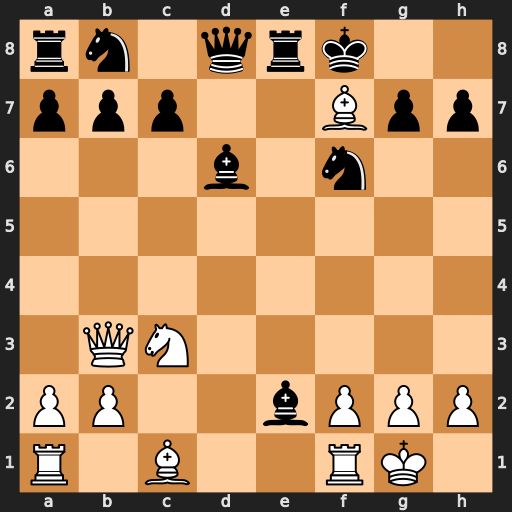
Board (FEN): rn1qrk2/ppp2Bpp/3b1n2/8/8/1QN5/PP2bPPP/R1B2RK1
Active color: w
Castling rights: -
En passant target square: -
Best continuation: Bxe8 Qxe8 Re1 Qe5 Nxe2